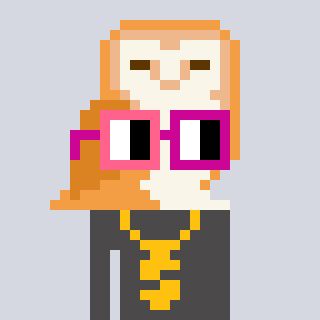
a pixel art character with square pink and red glasses, a owl-shaped head and a grayscale-colored body on a cool background